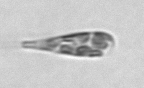
Label: Licmophora